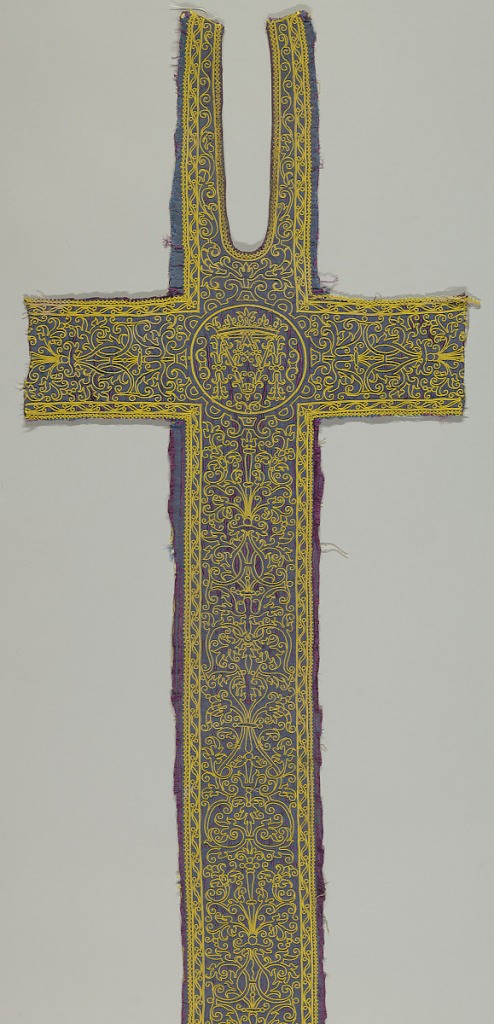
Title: Orphrey band
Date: possibly 18th century
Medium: silk, linen Technique: couched cord on twill weave
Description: Orphrey band making a division at the neck. Scrolling pattern with monogram for the Virgin Mary at the center. Blue silk weave, taffeta. Geometric pattern outlined with applied yellow silk cord.